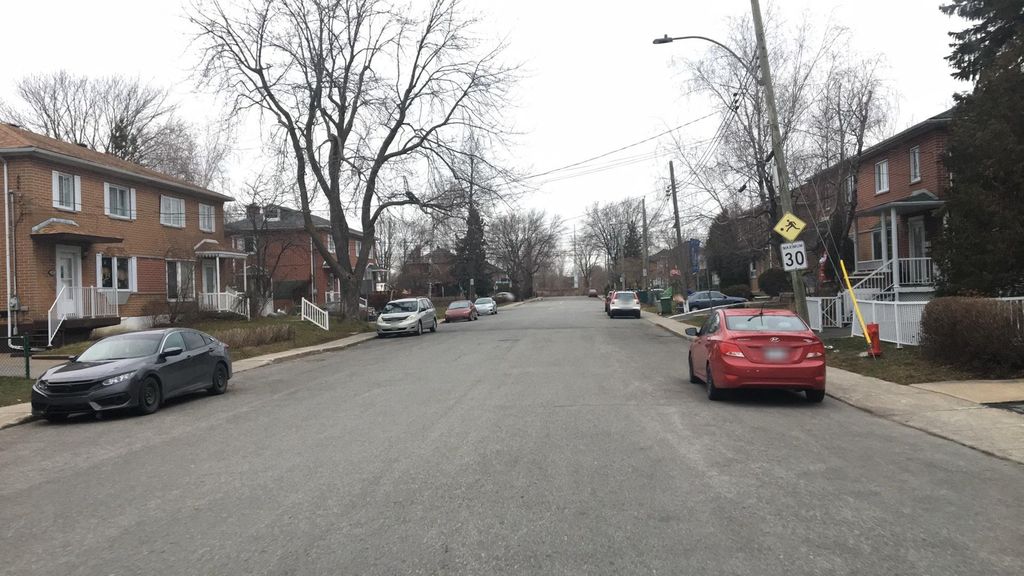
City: montreal